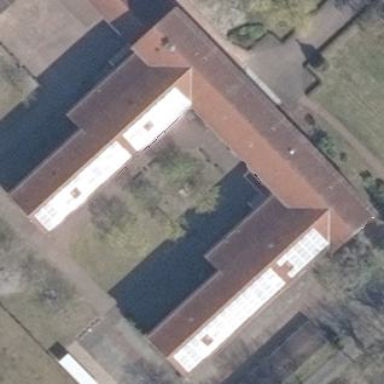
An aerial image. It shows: White building with gabled roof. The roof is colored red.